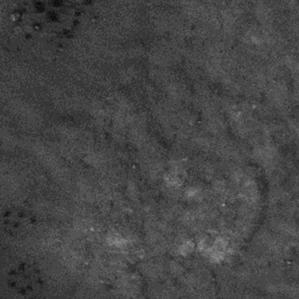
Label: frost